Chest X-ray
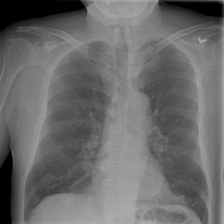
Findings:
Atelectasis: negative
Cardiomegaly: negative
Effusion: negative
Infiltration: negative
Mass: negative
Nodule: negative
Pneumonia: negative
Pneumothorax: negative
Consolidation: negative
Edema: negative
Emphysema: negative
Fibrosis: negative
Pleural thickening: negative
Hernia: negative